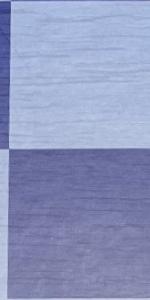
Label: Empty